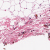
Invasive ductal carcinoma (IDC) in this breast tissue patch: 0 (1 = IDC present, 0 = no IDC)